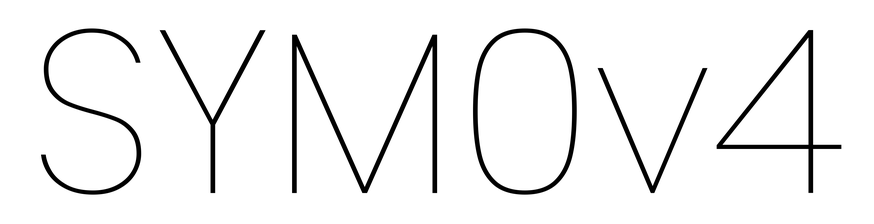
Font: Poppins-Thin